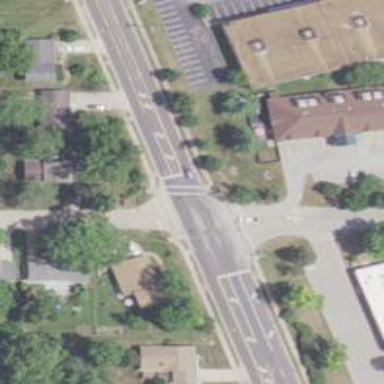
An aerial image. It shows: Footway with crossing lines.